Question: I am trying to pair two or more records in a grandparent table so that I can then find its grand children records using one grandchild to start from.
Each Product_Maintenance record has a Product record, each Product record has is part of a Product_Group record.
As illustrated.
So my query will start off with a newly created grandchild (Product_Maintenace) record that was made today, and will traverse up the hierarchy to the Granparent record. Then it will find all other Grand children and then join them to the result set.
This is my query so far, but the problem is it seems to just duplicate the results of one grandchild record and does not join on the others, I think this is because my WHERE clause filters them out because they do not have a created date of today.
'''
SELECT product_id, created_date, maintenance_level
FROM Maintenance maint
--Traversing Up
JOIN Products prods
ON maint.product_id = prods.product_id
JOIN Groups grps
ON prods.parent_row_id = grps.row_id
--Find the linking of Groups
JOIN Groups link
ON grps.product_group_id = link.product_group_id
--Traversing down
--Now that all linked records are found find all children of those linked grandparents
JOIN Products prods
ON prods.par_row_id = link.row_id
JOIN Maintenance maint
ON maint.product_id = prods.product_id
WHERE
CREATED_DATE = sysdate
'''
Would this be where an Nested select statement would come in useful?
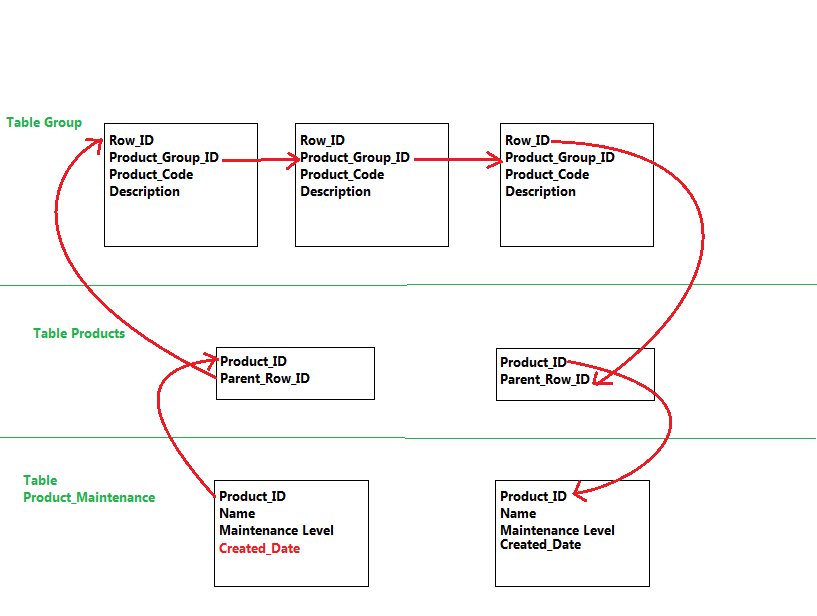
Answer: I think the most straight-forward solution would be to have the WHERE clause include the list of relevant Product_Group_IDs.
'''
SELECT maint.product_id, maint.created_date, maint.maintenance_level
FROM Maintenance maint
JOIN Products prods ON maint.product_id = prods.product_id
JOIN Groups grps ON prods.parent_row_id = grps.row_id
WHERE grps.Product_Group_ID IN
( SELECT grps.Product_Group_ID
FROM Maintenance maint
JOIN Products prods ON maint.product_id = prods.product_id
JOIN Groups grps ON prods.parent_row_id = grps.row_id
WHERE maint.Created_Date = sysdate
)
'''
Or alternatively, LEFT JOIN your way up and back down the chain:
'''
SELECT maint2.product_id, maint2.created_date, maint2.maintenance_level
FROM Maintenance maint1
LEFT JOIN Products prods1 ON maint1.product_id = prods1.product_id
LEFT JOIN Groups grps1 ON prods1.parent_row_id = grps1.row_id
LEFT JOIN Groups grps2 ON grps1.product_group_id = grps2.product_group_id
LEFT JOIN Products prods2 ON prods2.par_row_id = grps2.row_id
LEFT JOIN Maintenance maint2 ON maint2.product_id = prods2.product_id
WHERE maint1.CREATED_DATE = sysdate
'''